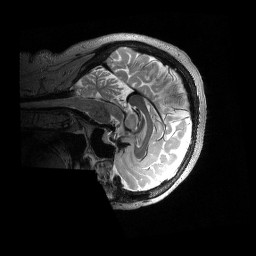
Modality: T2w
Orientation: sagittal
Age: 53
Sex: female
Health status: ill
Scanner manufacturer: siemens
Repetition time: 3.2 s